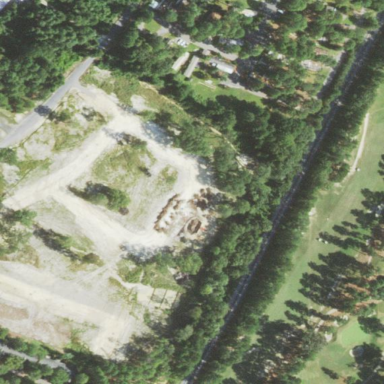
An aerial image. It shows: Grassy area designated as golf fairway.